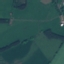
Land use / land cover class: Pasture